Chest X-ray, PA view. Patient: 47 years old, sex M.
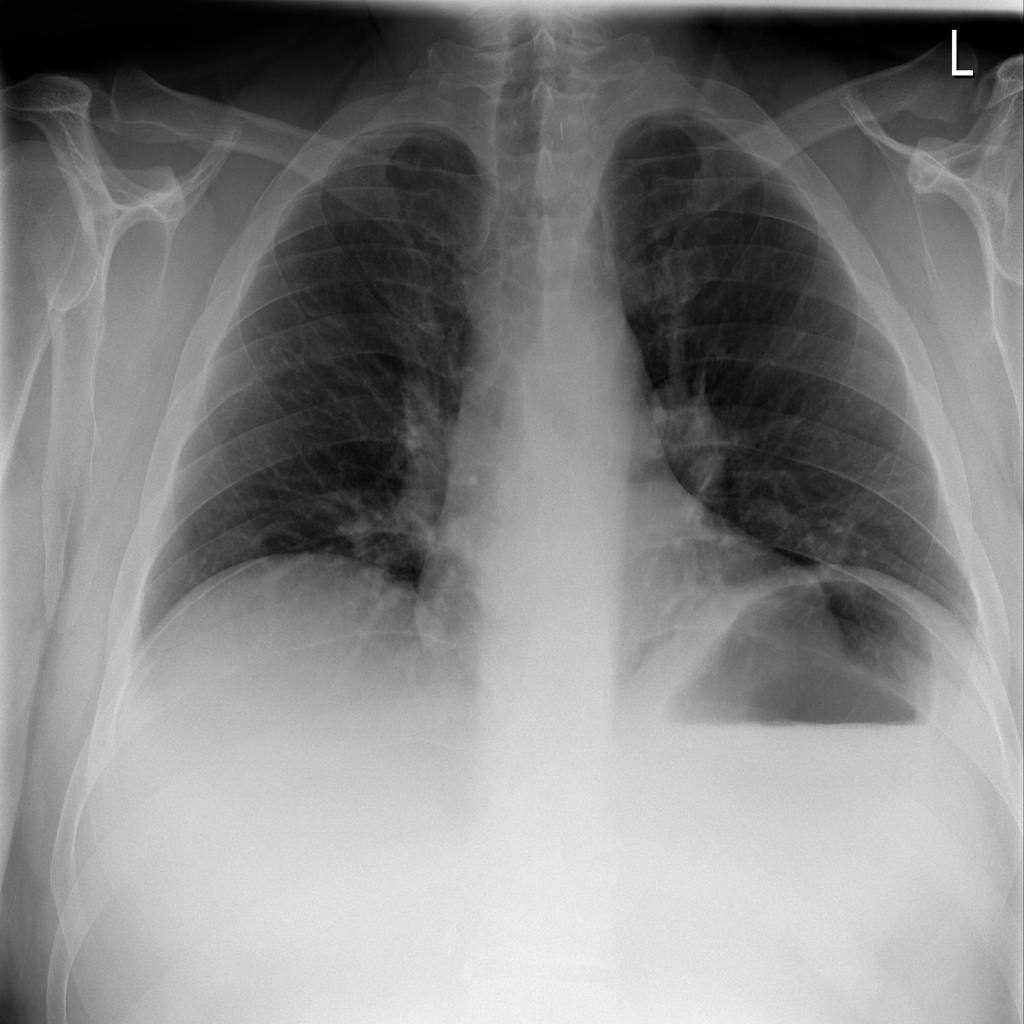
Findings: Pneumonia